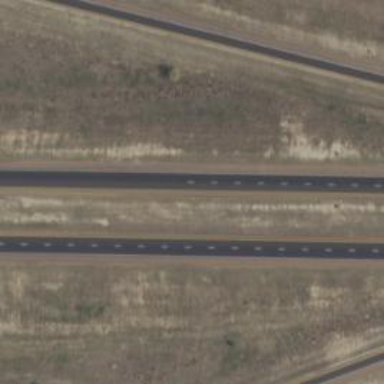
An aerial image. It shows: Trunk highway with expressway features.